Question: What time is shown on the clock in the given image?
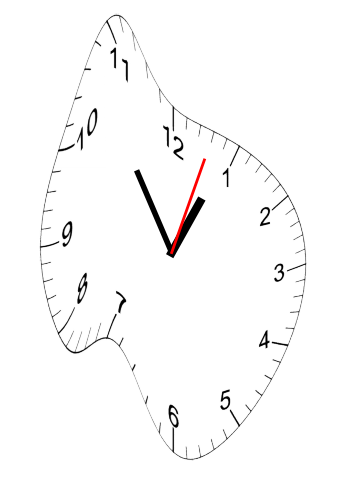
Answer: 12:54:03